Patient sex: M
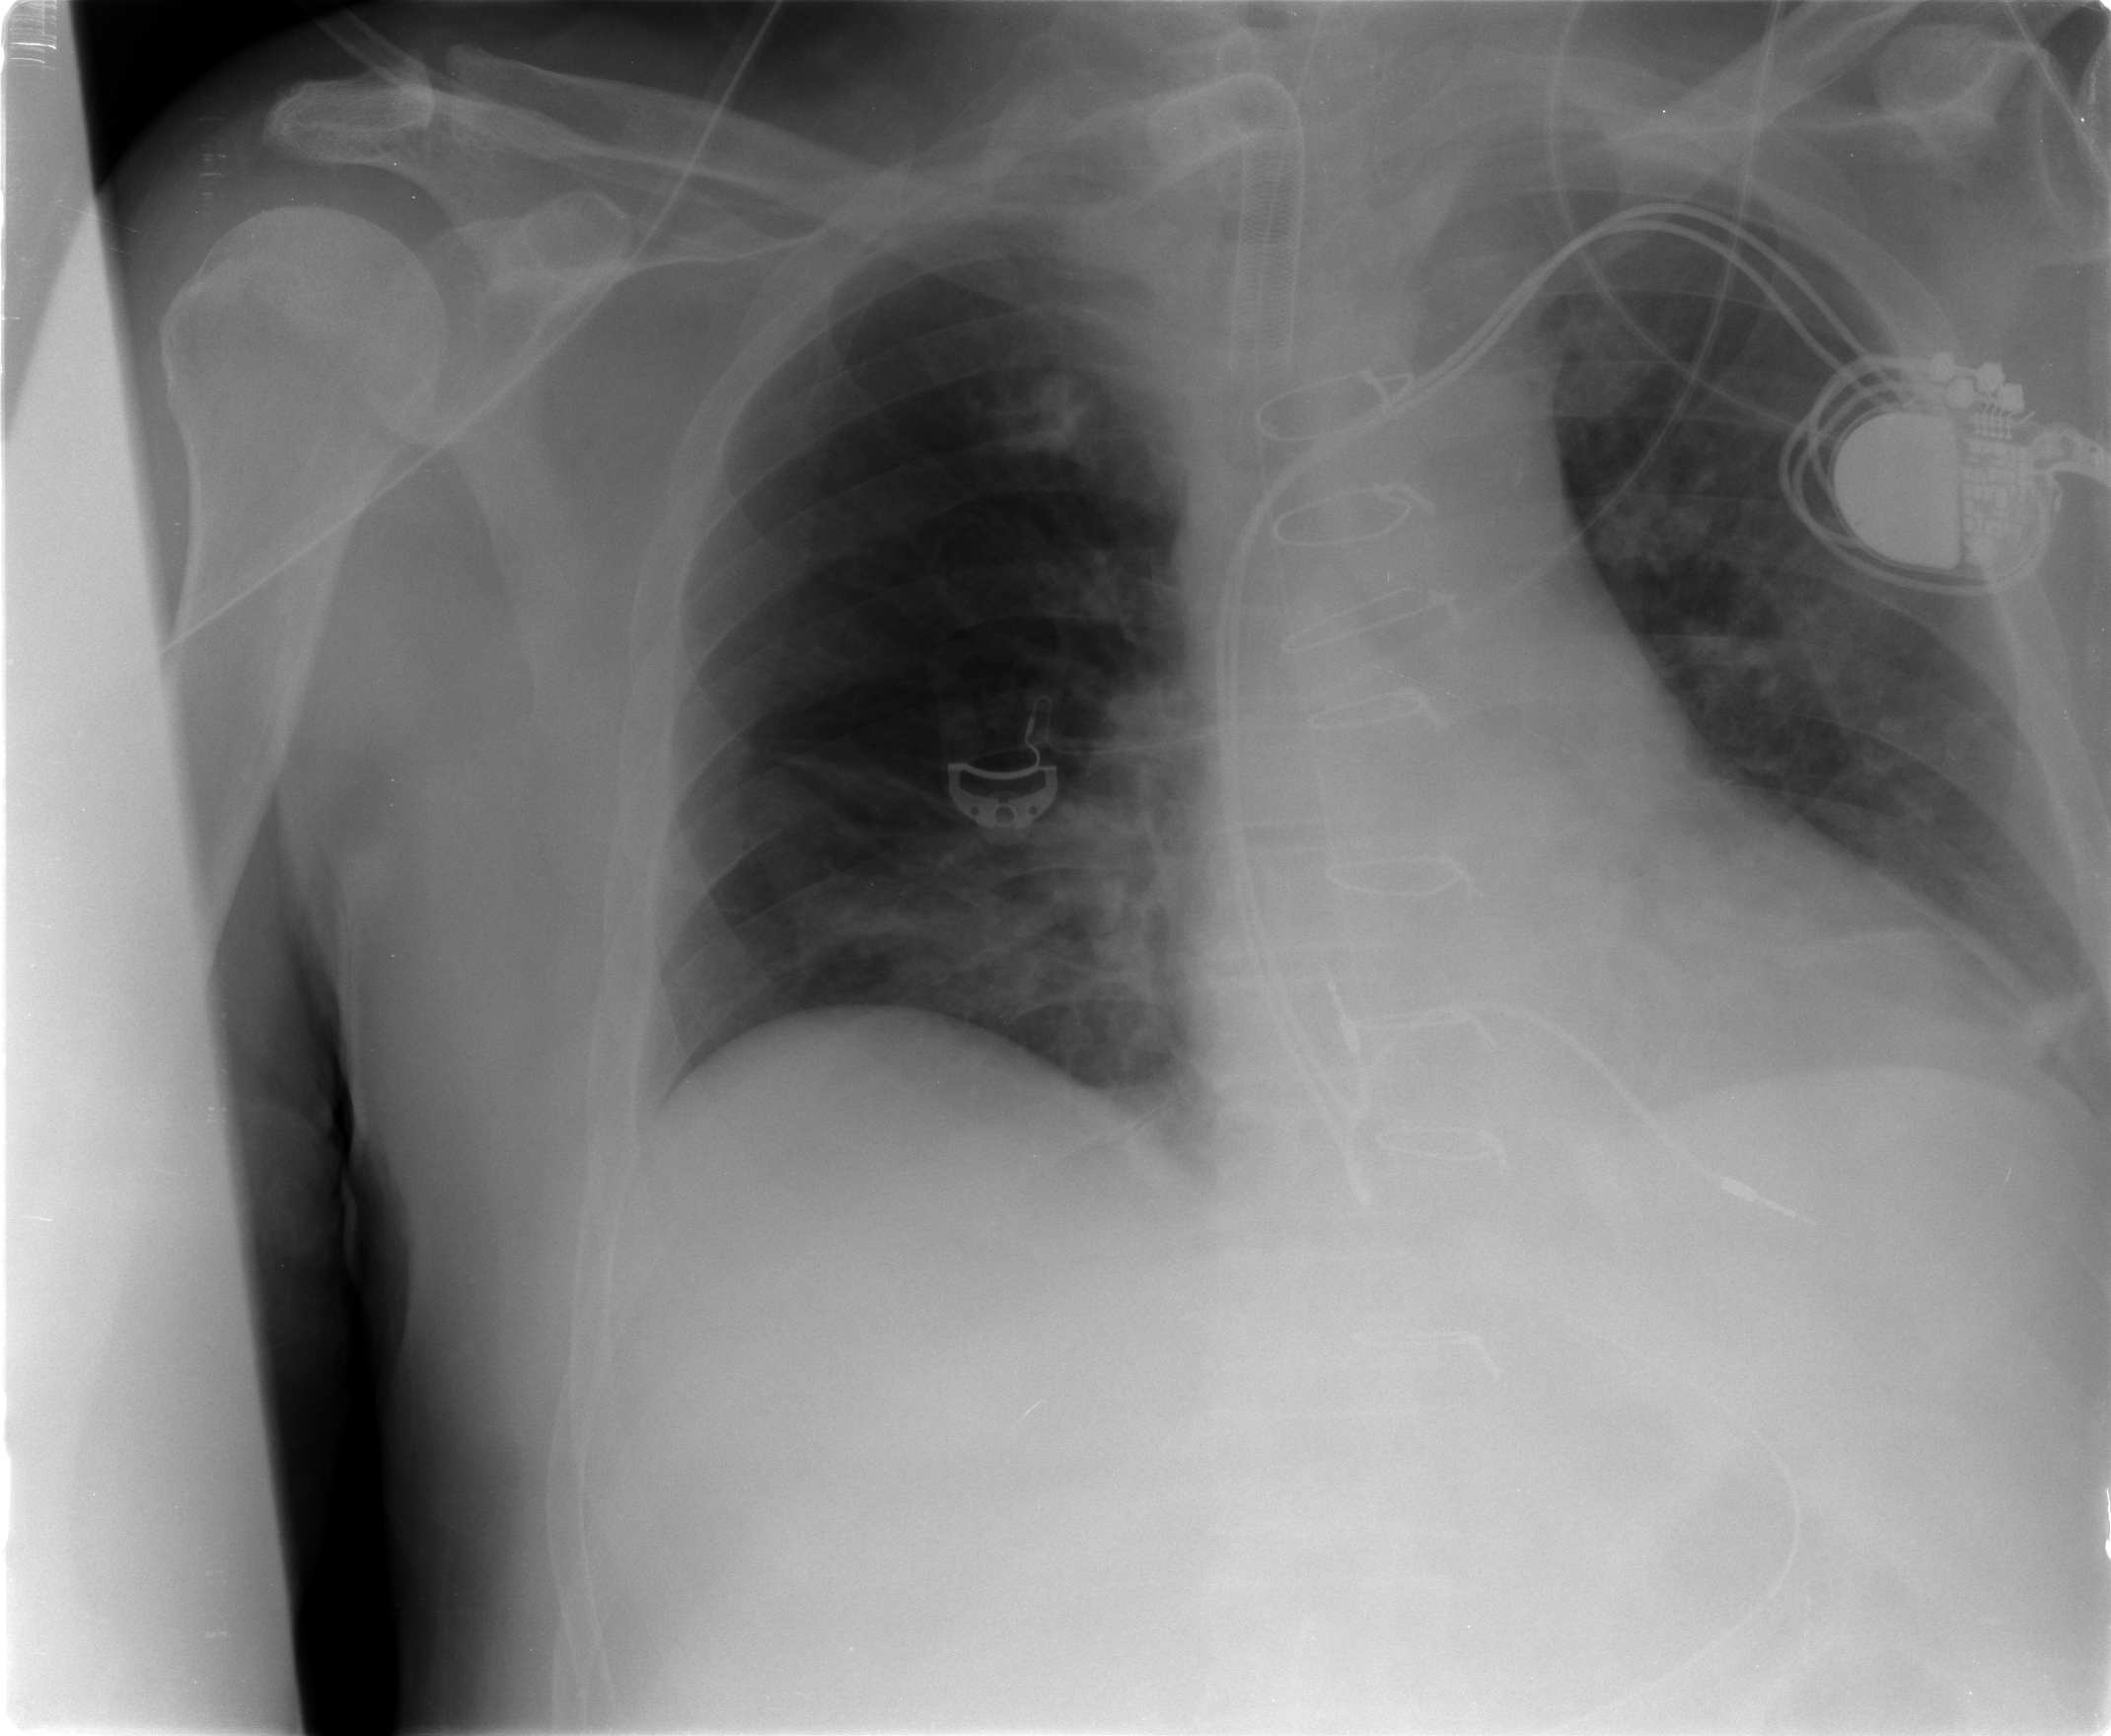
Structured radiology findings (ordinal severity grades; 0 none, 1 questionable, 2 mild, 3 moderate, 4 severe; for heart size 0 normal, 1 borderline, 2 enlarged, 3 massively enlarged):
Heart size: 2
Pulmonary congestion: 1
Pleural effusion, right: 0
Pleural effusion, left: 0
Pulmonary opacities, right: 2
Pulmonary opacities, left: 2
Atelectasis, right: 1
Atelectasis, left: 2